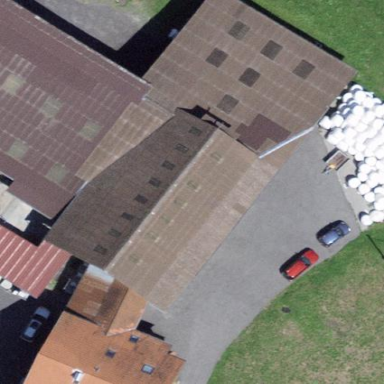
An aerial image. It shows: Farmyard area.